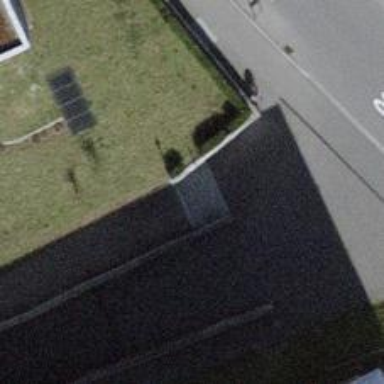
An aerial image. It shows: Road with steps.